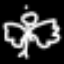
Label: angel